Question: In the context of a game program, I have a moving circle and a fixed line segment. The segment can have an arbitrary size and orientation.
- - - -

I am having difficulties trying to compute:
- -
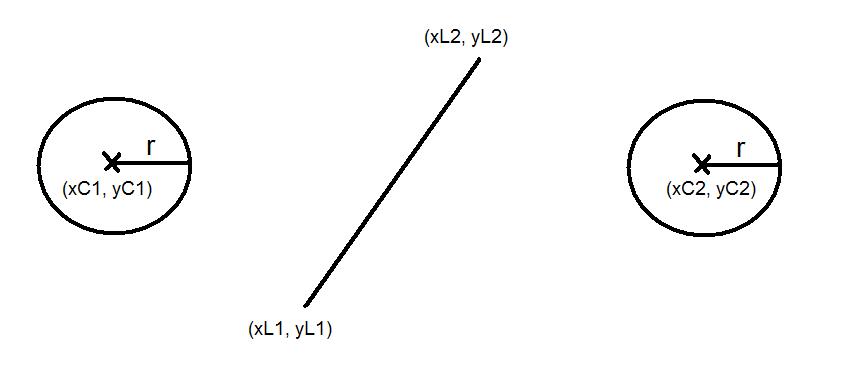
Answer: Look here:
<URL>
If the value you get under the square root of either the computation of x or y is negative, then the segment does not intersect. Aside from that, you can stop your computation after you have x and y (note: you may get two answers)
I've revised my answer to very specifically address your problem. I give credit to <URL> for this solution, as I pretty much followed along and wrote it for C#. The basic strategy is that we are going to locate the closest point of your line segment to the center of the circle. Based on that, we'll look at the distance of that closest point, and if it is within the radius, locate the point along the direction to the closest point that lies right at the radius of the circle.
'''
// I'll bet you already have one of these.
public class Vec : Tuple<double, double>
{
public Vec(double item1, double item2) : base(item1, item2) { }
public double Dot(Vec other)
{ return Item1*other.Item1 + Item2*other.Item2; }
public static Vec operator-(Vec first, Vec second)
{ return new Vec(first.Item1 - second.Item1, first.Item2 - second.Item2);}
public static Vec operator+(Vec first, Vec second)
{ return new Vec(first.Item1 + second.Item1, first.Item2 + second.Item2);}
public static Vec operator*(double first, Vec second)
{ return new Vec(first * second.Item1, first * second.Item2);}
public double Length() { return Math.Sqrt(Dot(this)); }
public Vec Normalize() { return (1 / Length()) * this; }
}
public bool IntersectCircle(Vec origin, Vec lineStart,
Vec lineEnd, Vec circle, double radius, out Vec circleWhenHit)
{
circleWhenHit = null;
// find the closest point on the line segment to the center of the circle
var line = lineEnd - lineStart;
var lineLength = line.Length();
var lineNorm = (1/lineLength)*line;
var segmentToCircle = circle - lineStart;
var closestPointOnSegment = segmentToCircle.Dot(line) / lineLength;
// Special cases where the closest point happens to be the end points
Vec closest;
if (closestPointOnSegment < 0) closest = lineStart;
else if (closestPointOnSegment > lineLength) closest = lineEnd;
else closest = lineStart + closestPointOnSegment*lineNorm;
// Find that distance. If it is less than the radius, then we
// are within the circle
var distanceFromClosest = circle - closest;
var distanceFromClosestLength = distanceFromClosest.Length();
if (distanceFromClosestLength > radius) return false;
// So find the distance that places the intersection point right at
// the radius. This is the center of the circle at the time of collision
// and is different than the result from Doswa
var offset = (radius - distanceFromClosestLength) *
((1/distanceFromClosestLength)*distanceFromClosest);
circleWhenHit = circle - offset;
return true;
}
'''